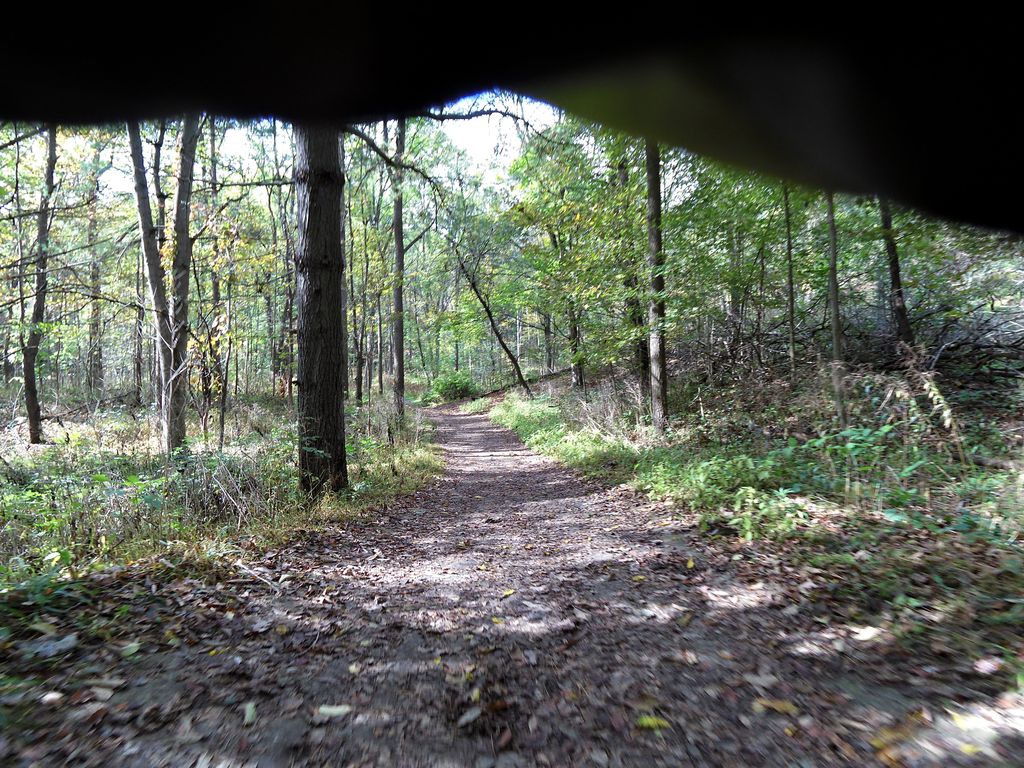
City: hamilton